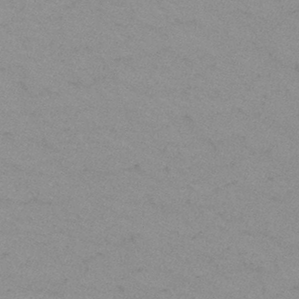
Label: frost